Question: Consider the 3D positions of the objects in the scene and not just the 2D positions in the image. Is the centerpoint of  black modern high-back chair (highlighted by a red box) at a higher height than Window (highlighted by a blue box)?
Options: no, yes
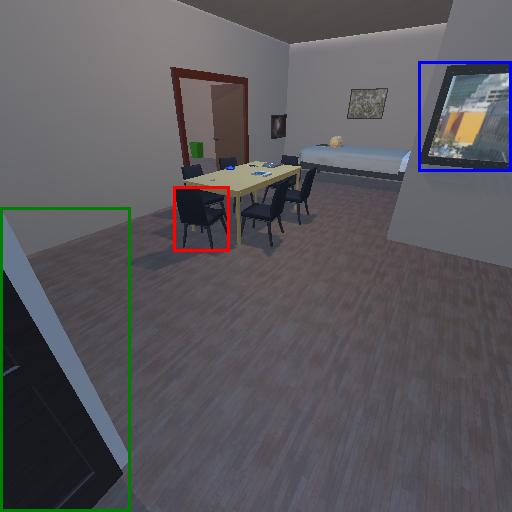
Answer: no